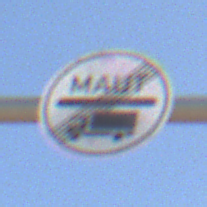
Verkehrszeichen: EndeMautpflicht
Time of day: Midday
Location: Outdoor (Nature)
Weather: PartlyCloudy
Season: NotSpecified
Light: Natural